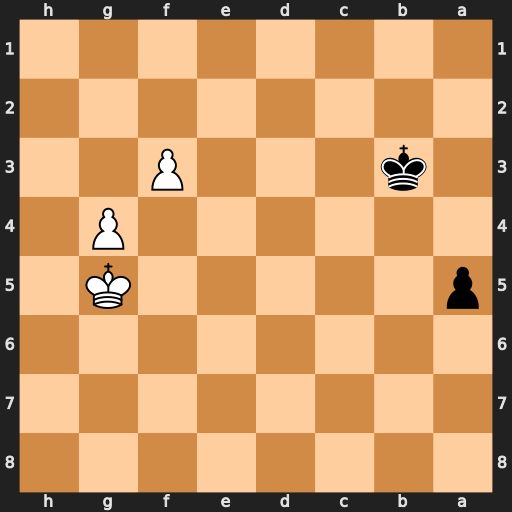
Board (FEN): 8/8/8/p5K1/6P1/1k3P2/8/8
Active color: b
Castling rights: -
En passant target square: -
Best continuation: a4 f4 a3 f5 a2 f6 a1=Q